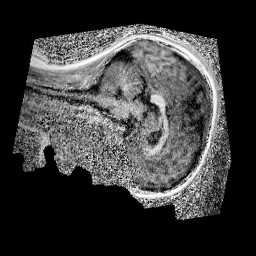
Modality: UNIT1_denoised
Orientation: sagittal
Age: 9
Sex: male
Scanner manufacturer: siemens
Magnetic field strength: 3 T
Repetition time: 4 s
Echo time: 0.00299 s